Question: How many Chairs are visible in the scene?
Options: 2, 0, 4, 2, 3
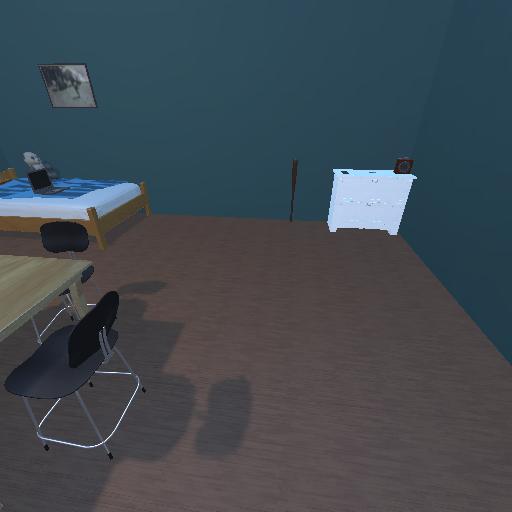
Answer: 2